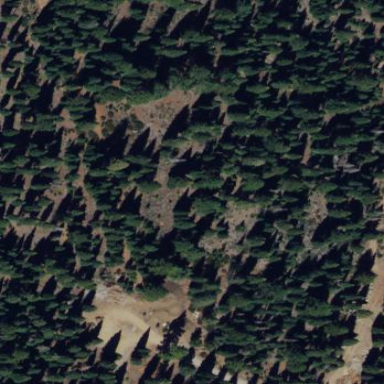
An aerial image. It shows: Greenfield woodland with needle-leaved evergreen trees.